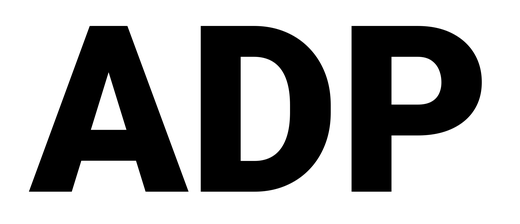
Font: Roboto_Black